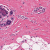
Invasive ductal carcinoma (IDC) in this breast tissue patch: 0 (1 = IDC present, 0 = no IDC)